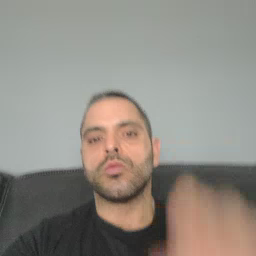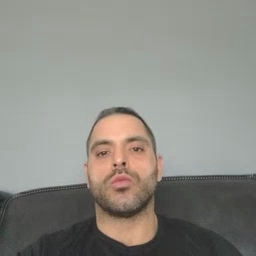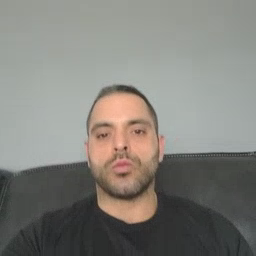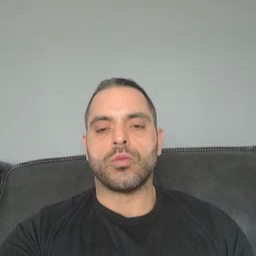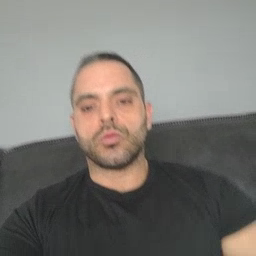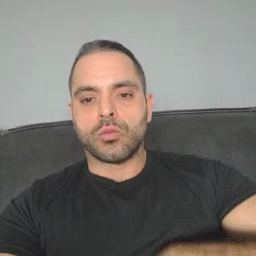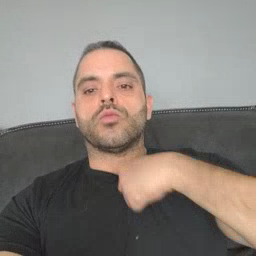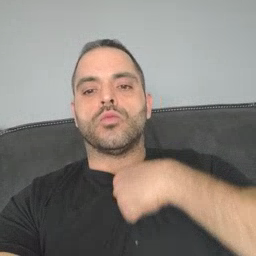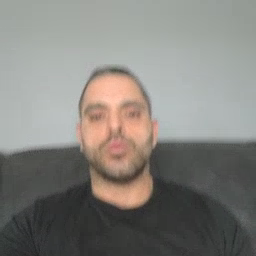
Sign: zipper